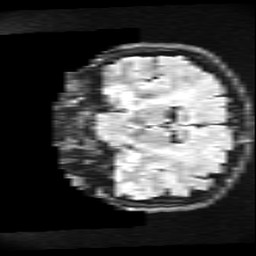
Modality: FLAIR
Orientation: coronal
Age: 41
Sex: female
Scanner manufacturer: ge
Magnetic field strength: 3 T
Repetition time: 11 s
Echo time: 0.1497 s